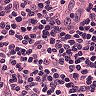
Metastatic tissue present: no